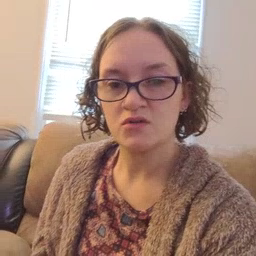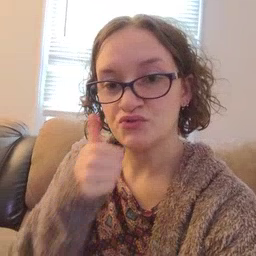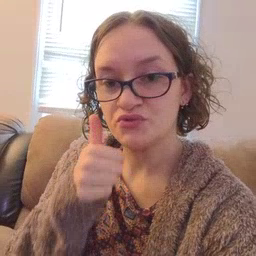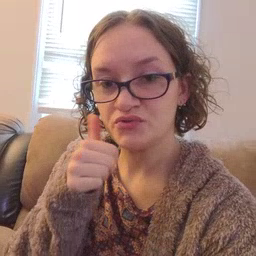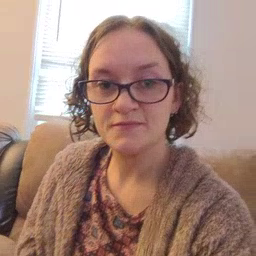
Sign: girl